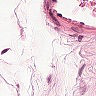
Metastatic tissue present: no